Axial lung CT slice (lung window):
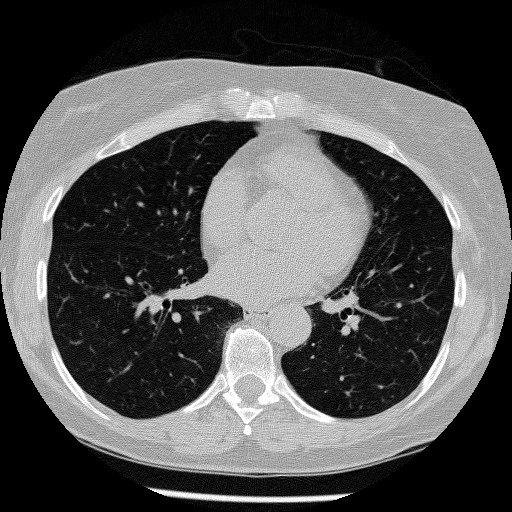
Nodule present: no